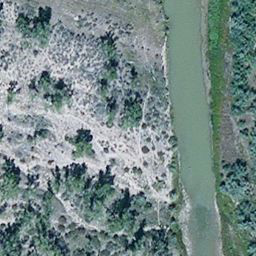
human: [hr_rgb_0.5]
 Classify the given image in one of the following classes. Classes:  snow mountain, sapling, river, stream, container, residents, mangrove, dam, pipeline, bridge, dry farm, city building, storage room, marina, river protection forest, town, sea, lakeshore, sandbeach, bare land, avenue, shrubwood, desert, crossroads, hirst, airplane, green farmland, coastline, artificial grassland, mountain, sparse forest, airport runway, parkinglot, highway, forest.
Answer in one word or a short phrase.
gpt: river